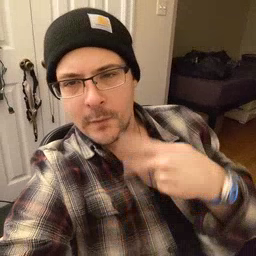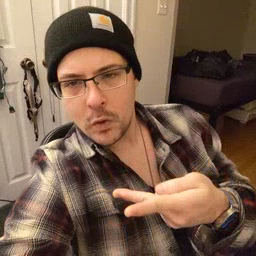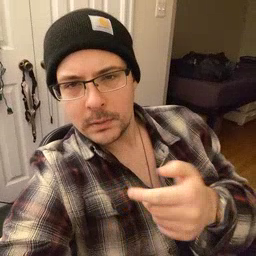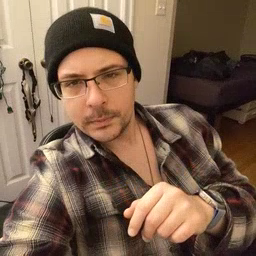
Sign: fall